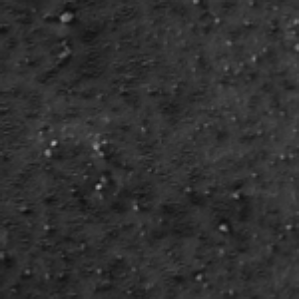
Label: frost